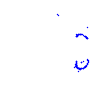
Particle: proton